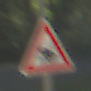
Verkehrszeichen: AmphibienwanderungRechts
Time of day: Midday
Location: Outdoor (RoadRail)
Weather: Clear
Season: NotSpecified
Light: Natural